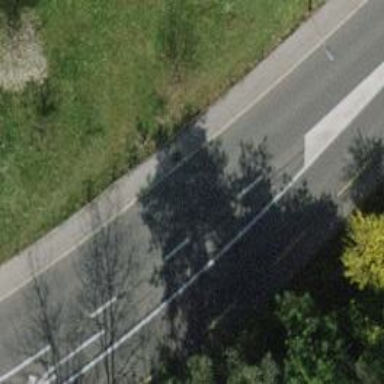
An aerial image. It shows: Tertiary road with asphalt surface. The road has designated cycle lane on the left.